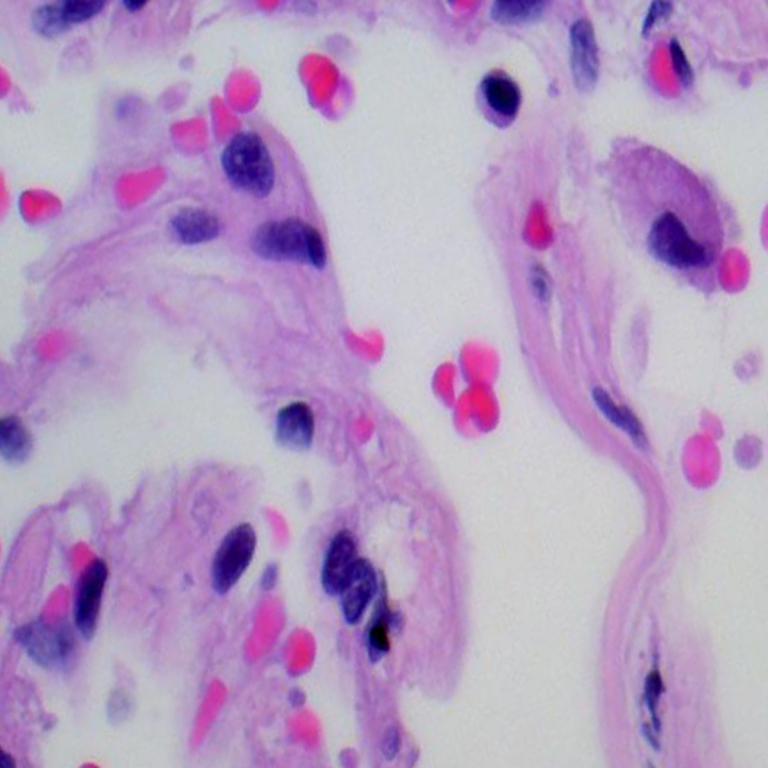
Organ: lung
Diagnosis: benign